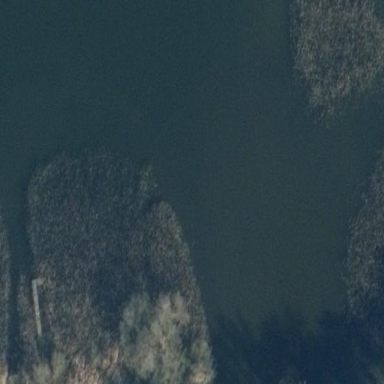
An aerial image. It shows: Reedbed in wetland area.